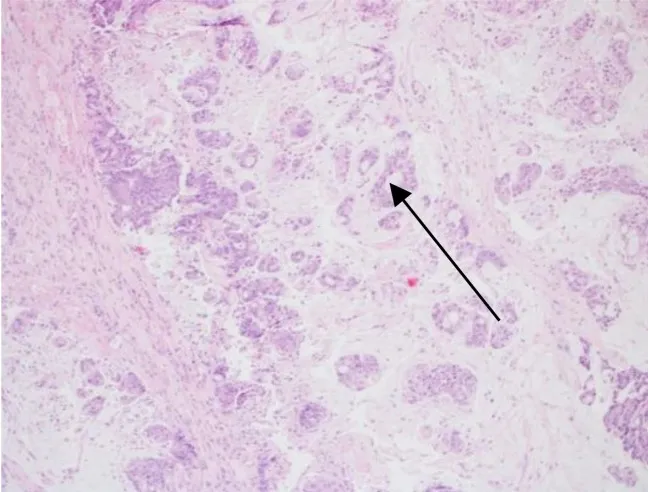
H&E stain X100. Arrow points mucin producing malignant cells.
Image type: pathology (h&e)